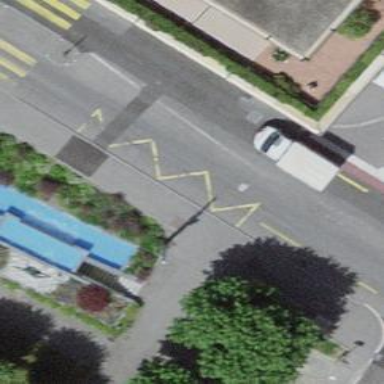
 serving as platform for public transportation."